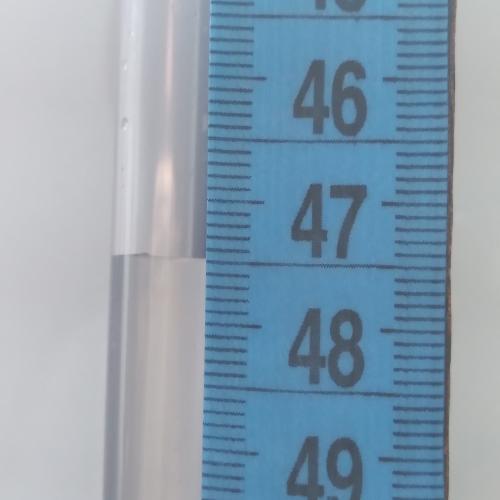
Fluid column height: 47.5 cm